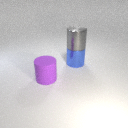
large purple rubber cylinder in front of large blue metal cylinder